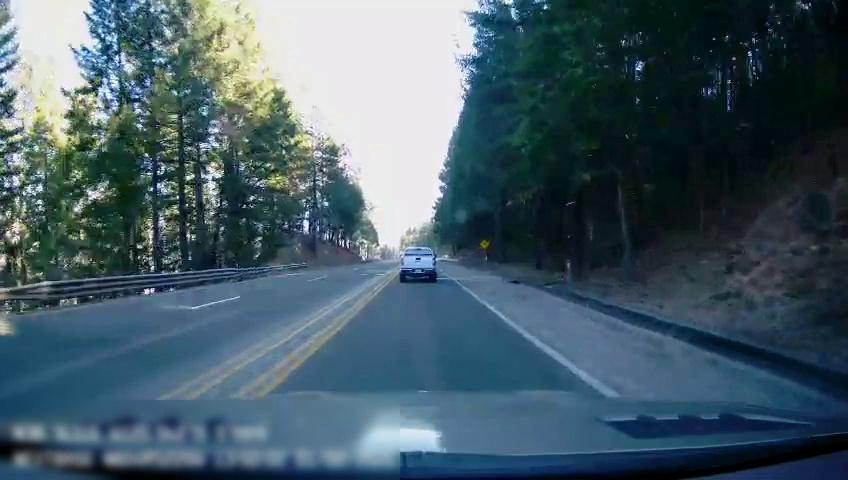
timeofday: Day
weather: Sunny
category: Drivable Space
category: Vehicles | Truck
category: Lanes | Alternate Lane
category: Lanes | Current Lane
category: Lanes | Current Lane
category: Lanes | Opposite Lane
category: Lanes | Opposite Lane
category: Lanes | Opposite Lane
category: Traffic | Signs